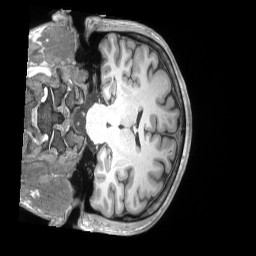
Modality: T1w
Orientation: coronal
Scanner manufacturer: siemens
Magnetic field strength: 3 T
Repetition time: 2.53 s
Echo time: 0.00169 s